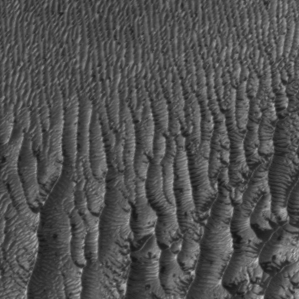
Label: frost